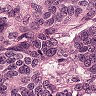
Metastatic tissue present: yes